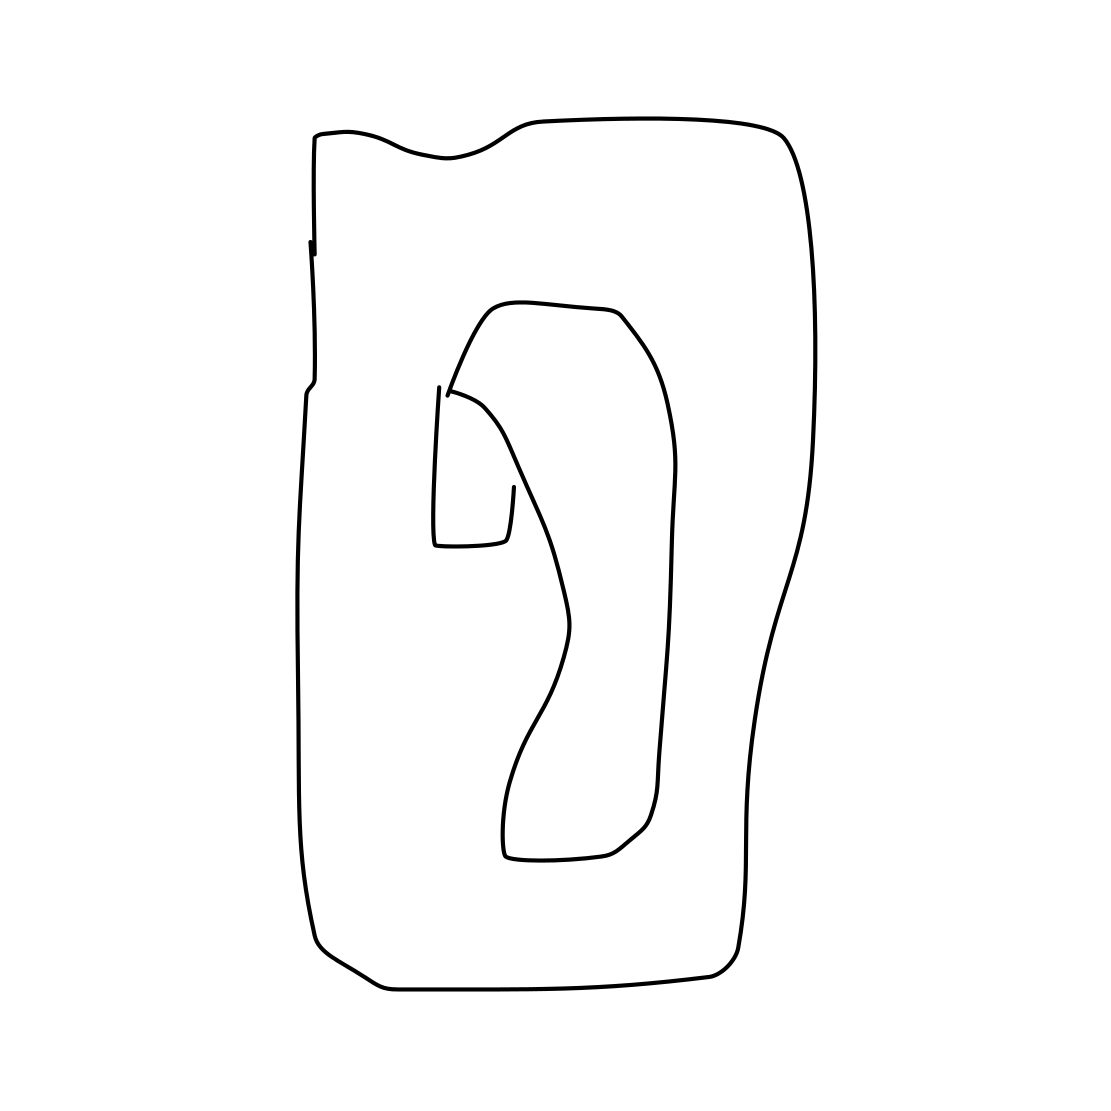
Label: door handle